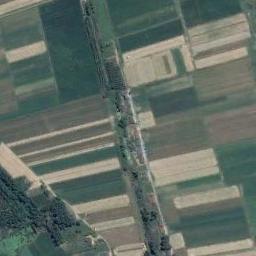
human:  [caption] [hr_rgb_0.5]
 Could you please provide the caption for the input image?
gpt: There are a lot of trees beside the rectangular farmlands .

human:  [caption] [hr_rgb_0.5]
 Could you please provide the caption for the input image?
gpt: Many dense, neatly arranged dark green, light green, Khaki and brown mixed rectangular farmland of different sizes .

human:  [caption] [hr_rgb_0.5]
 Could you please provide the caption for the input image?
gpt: Lots of dense rectangular farmlands of different colors and sizes and a grove of trees are on the ground .

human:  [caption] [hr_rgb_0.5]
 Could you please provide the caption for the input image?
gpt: There are some deep green and bare rectangular farmland .

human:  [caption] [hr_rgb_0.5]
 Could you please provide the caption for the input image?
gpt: There are many green rectangular farmlands and yellow ones .